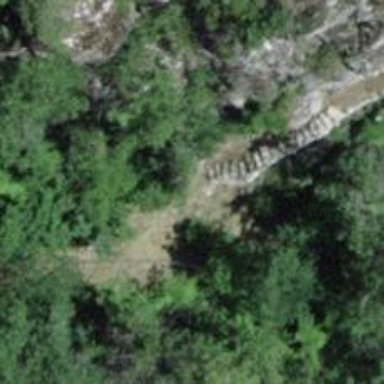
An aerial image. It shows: Road with steps.